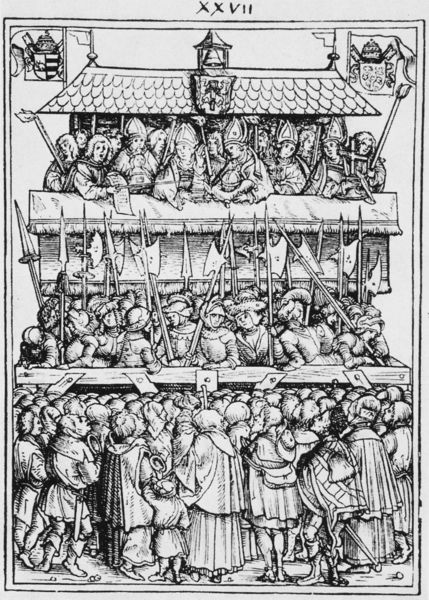
Titel: Haller Heiltumbuch
Künstler: Hans Burgkmair
Schlagwörter: mann, umhang, weiß, frauen, menschen, stadt, frau, hut, hüte, kleid, männer, schwarz, zeichnung, dach, gebäude, haus, menge, federn, kleidung, präsentation, kirche, mantel, kind, bauern, kinder, turm, balkon, holzschnitt, fahnen, grafik, graphik, bischof, papst, soldaten, kerzen, zeigen, zettel, druck, druckgraphik, druckgrafik, stich, waffen, waffe, volk, stand, helm, ritter, rüstung, wappen, helme, glocke, zahl, ziffer, brief, mittelalter, klerus, priester, hellebarde, bischöfe, lanzen, tiara, hellebarden, kupferstich, römisch, nürnberg, zinne, fackeln, stände, sachsen, pilger, reichsapfel, reliquien, cranach, moritz, weisung, ablass, 27, papstt, druckgraifk, xxivv, ständebild